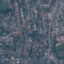
Land use / land cover class: Residential